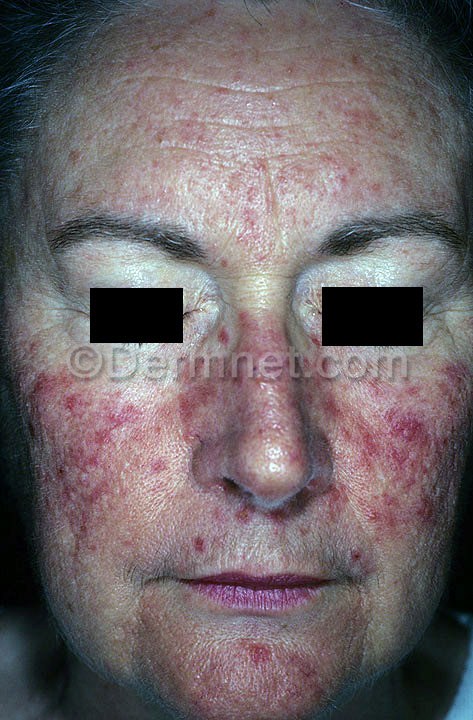
Disease: Acne and Rosacea Photos